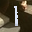
Label: 1